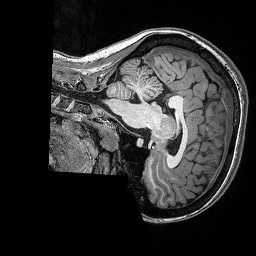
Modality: T1w
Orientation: sagittal